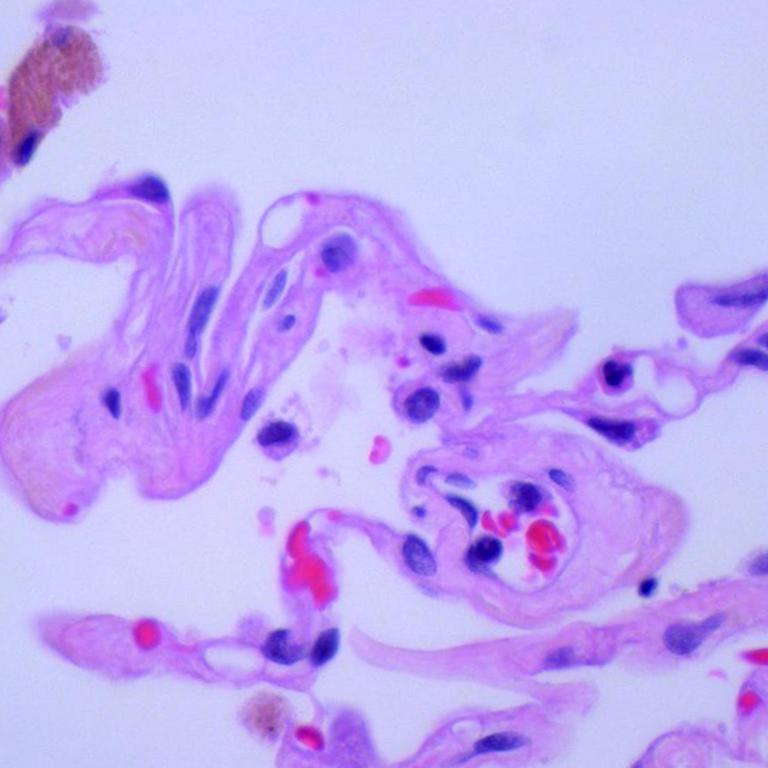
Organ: lung
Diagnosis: benign